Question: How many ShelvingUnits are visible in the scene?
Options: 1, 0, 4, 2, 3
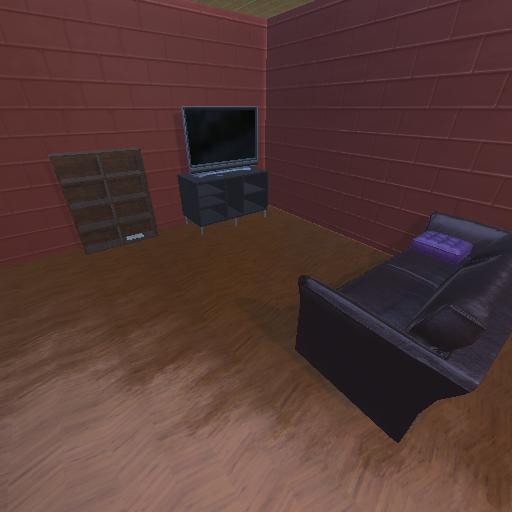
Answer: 1